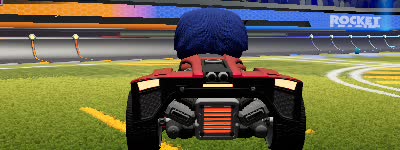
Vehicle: breakout